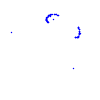
Particle: proton